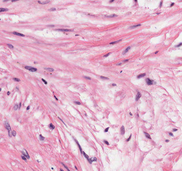
Tumor epithelial tissue: no
Tumor-associated stroma tissue: yes
Normal tissue: no